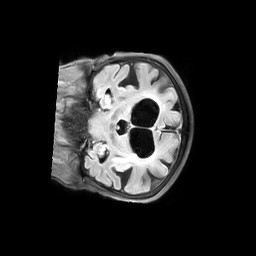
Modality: FLAIR
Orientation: coronal
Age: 79
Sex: female
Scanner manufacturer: philips
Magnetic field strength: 3 T
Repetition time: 11 s
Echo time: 0.12 s